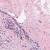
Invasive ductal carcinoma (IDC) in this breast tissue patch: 0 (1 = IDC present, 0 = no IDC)